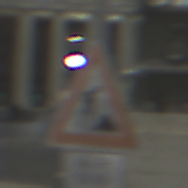
Verkehrszeichen: Arbeitsstelle
Zusatzzeichen unten: ZeitangabenMitBeschraenkungAufWochentage2
Umgebung: Outdoor, Urban
Tageszeit: Night
Wetter: PartlyCloudy
Licht: Artificial
Jahreszeit: NotSpecified
Kontrast: HighContrast